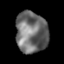
Tissue: lung
Cell type: T cells
Senescence score: 0.2203
Nuclear area (px): 1278
Mean DAPI intensity: 110.909